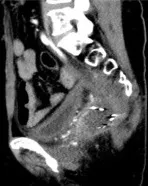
Pre-pelvic exenteration colonoscopy, CT, post-operative pathology and reconstruction: CT scan showed a mass-like slightly hypodense shadow next to the right side of the rectal stump. The lesion was poorly demarcated from the right vaginal wall and presacral soft tissue and invaded the surrounding tethered fascia and right levator ani muscle. The rectal cavity was compressed and deformed(A-C).
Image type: radiology (ct)